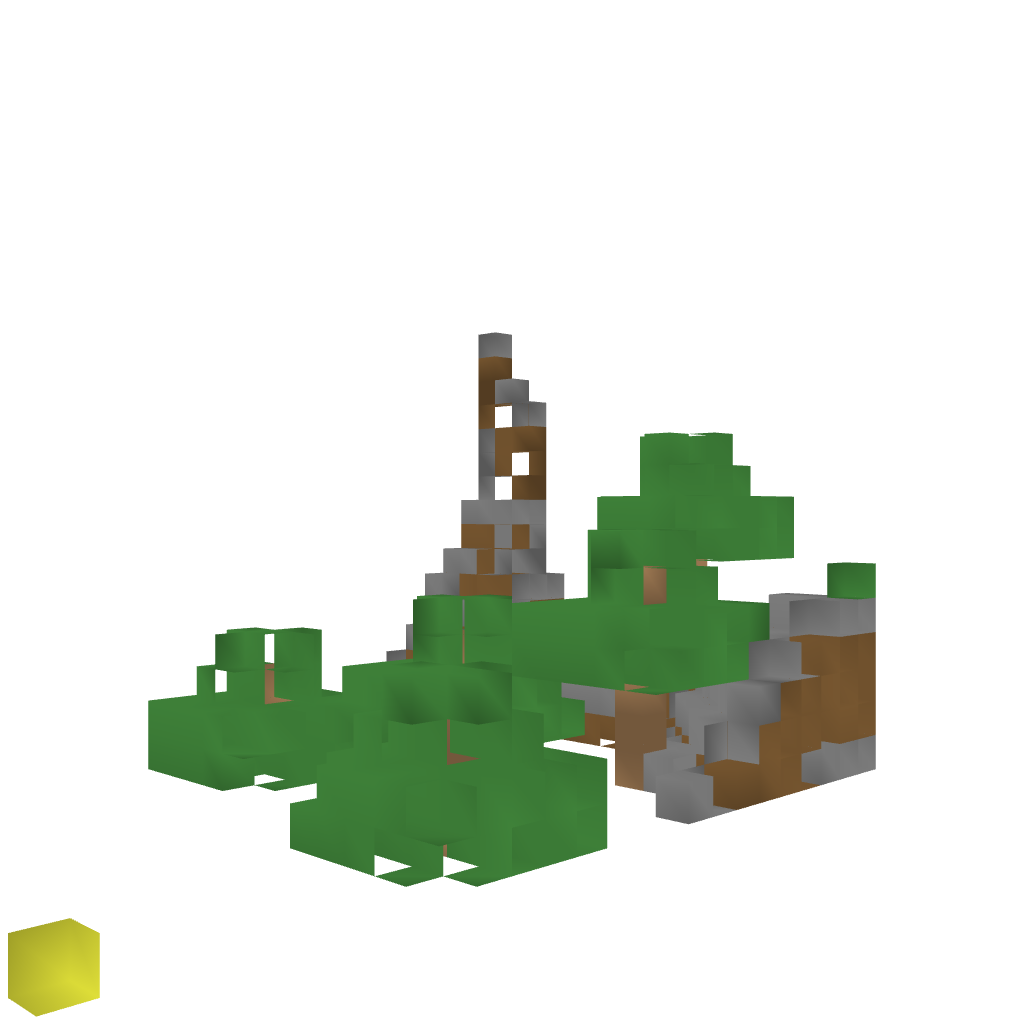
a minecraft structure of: Force a modern house made by Webisod bad low quality